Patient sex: M
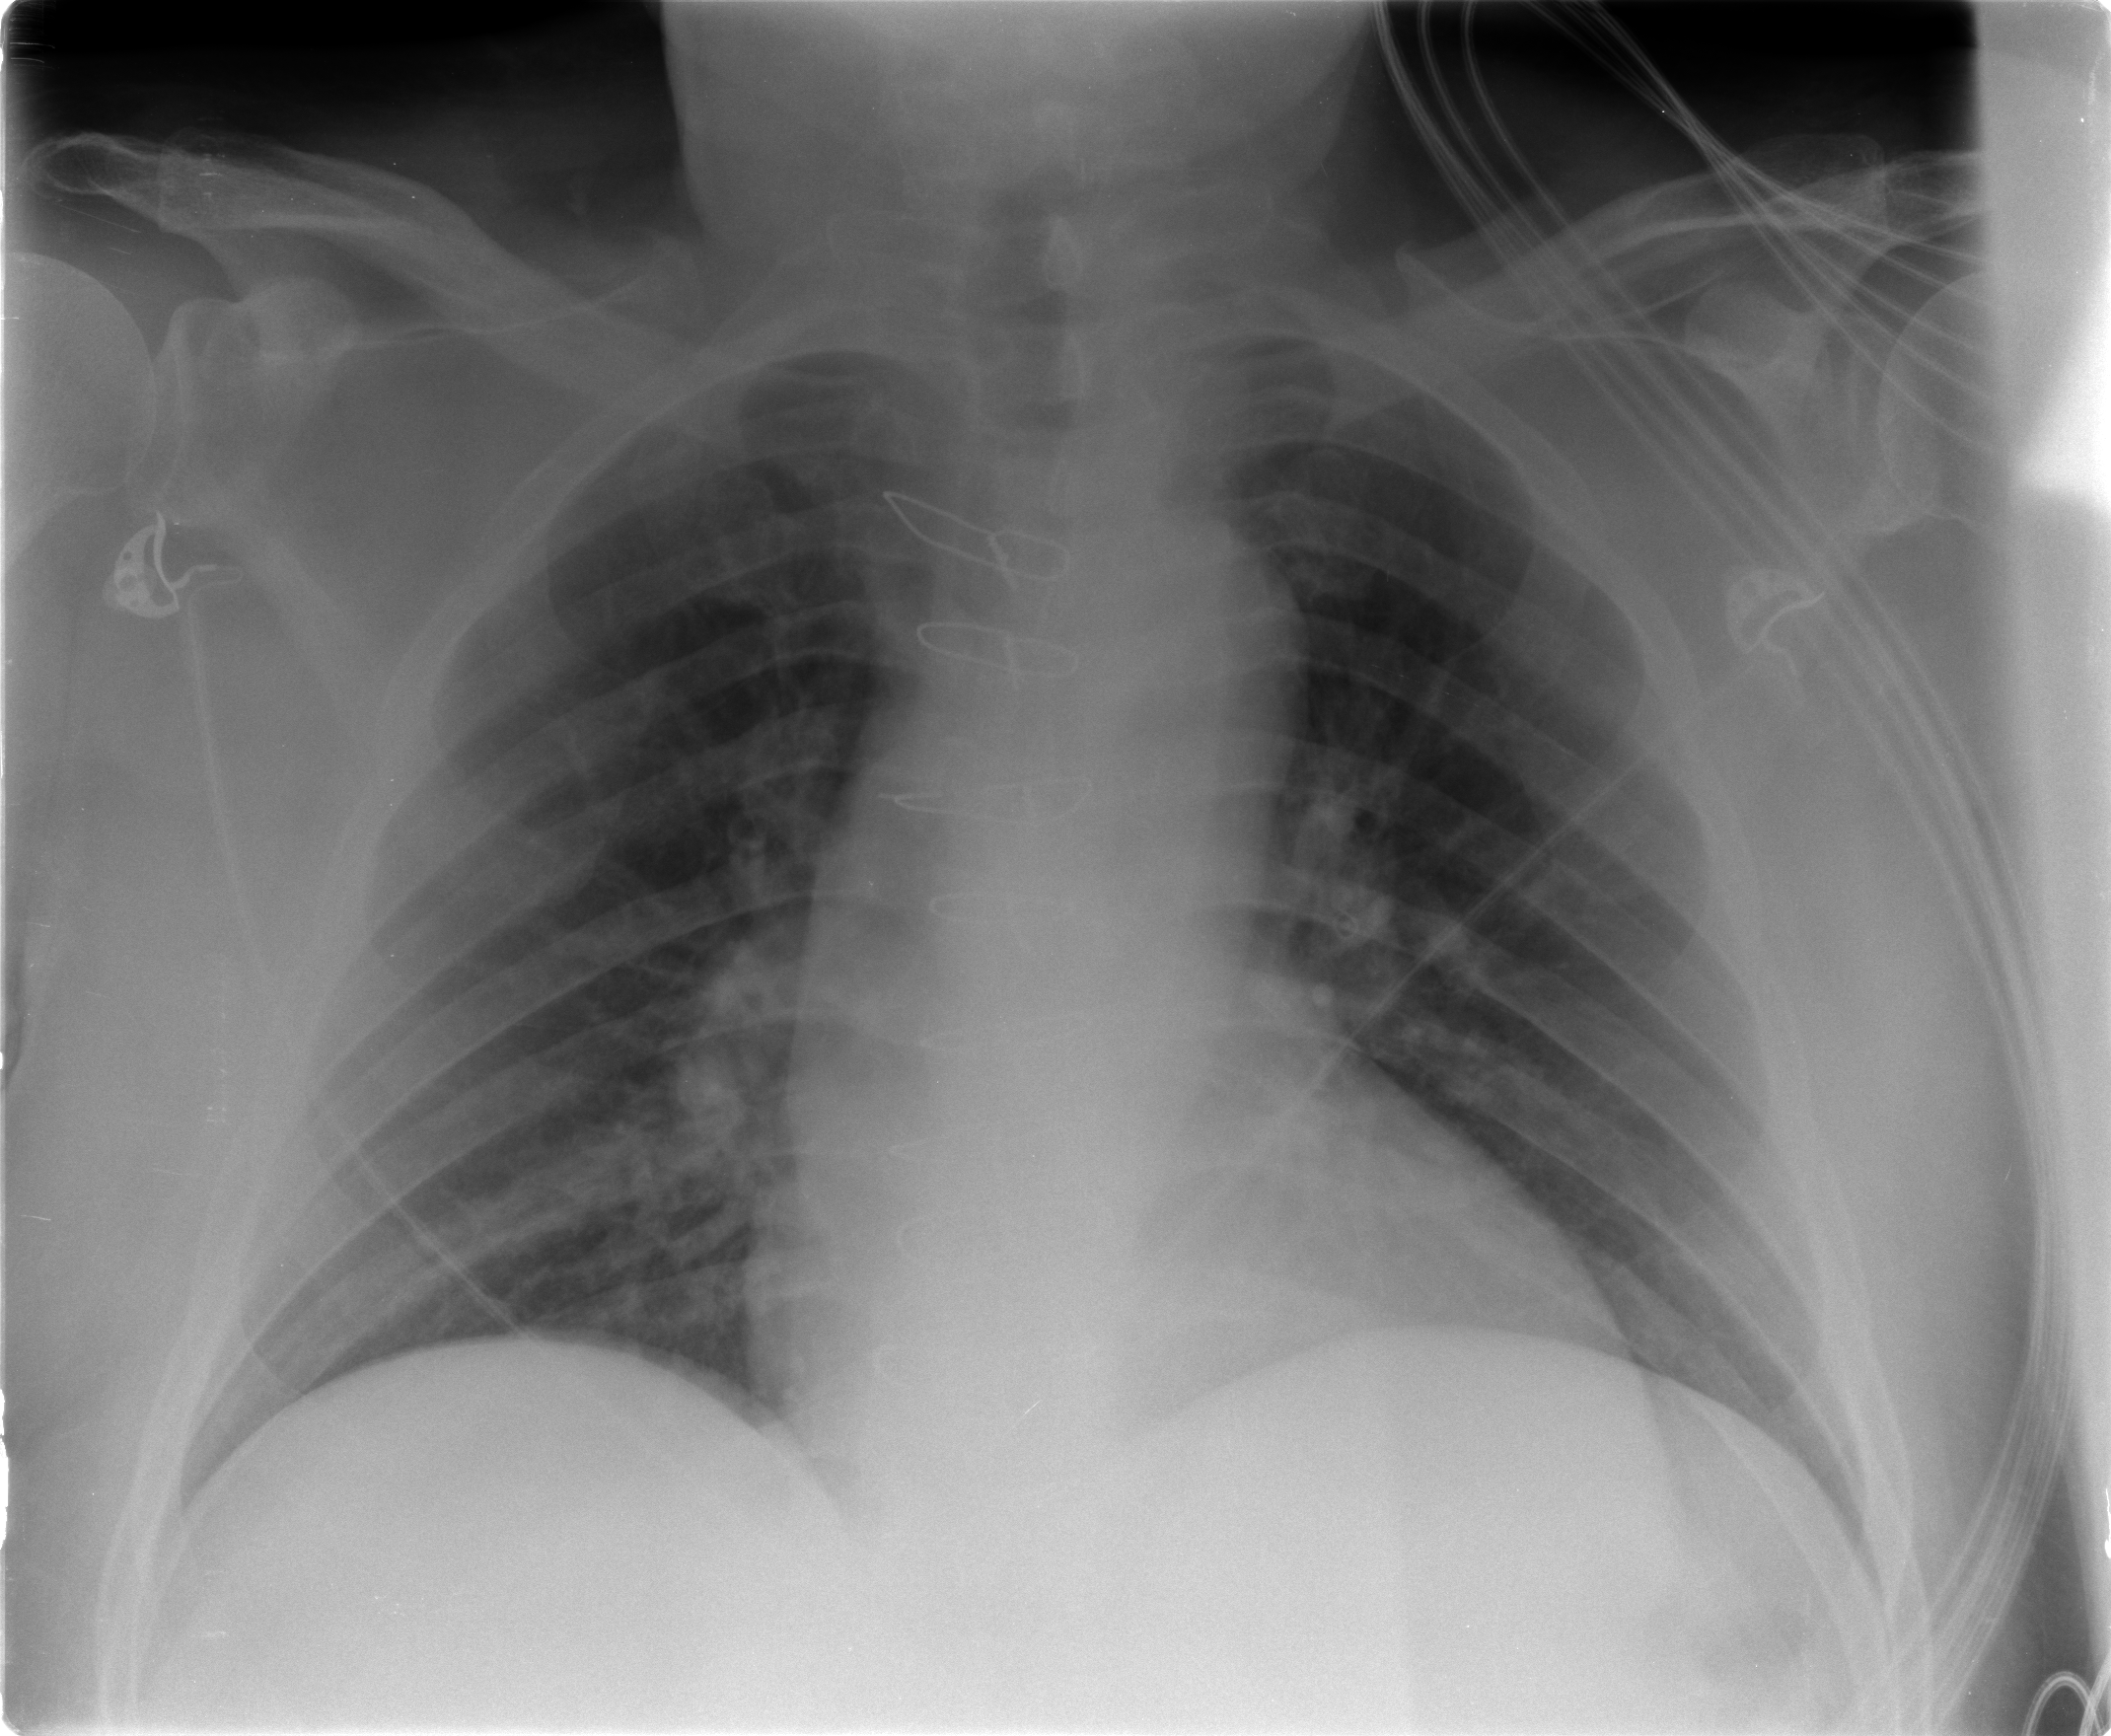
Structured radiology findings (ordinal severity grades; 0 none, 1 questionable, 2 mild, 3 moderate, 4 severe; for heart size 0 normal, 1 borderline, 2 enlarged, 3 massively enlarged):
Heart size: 0
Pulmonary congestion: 1
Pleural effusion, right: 0
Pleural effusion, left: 0
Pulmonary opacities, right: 0
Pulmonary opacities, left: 0
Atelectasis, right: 0
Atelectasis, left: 0